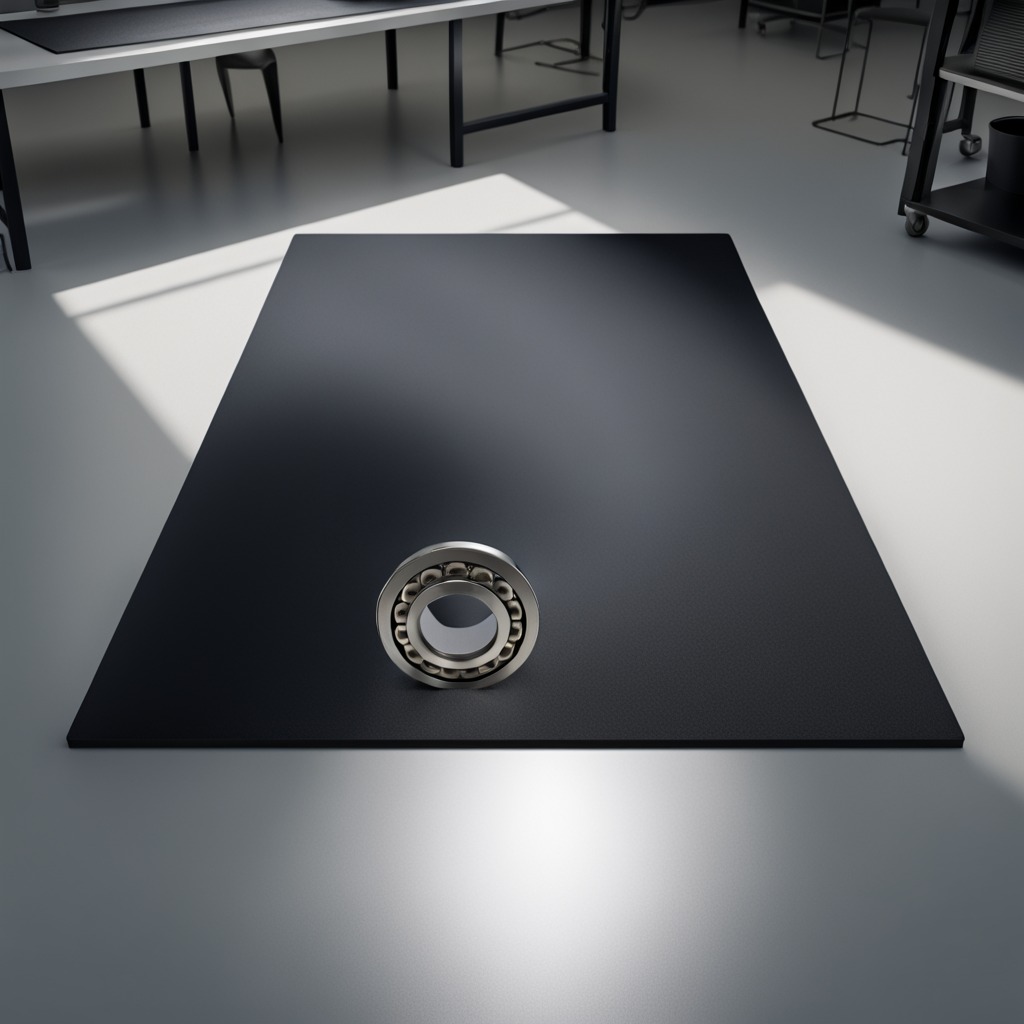
A metal ball bearing lies on a clean granite tabletop covered with a black rubber mat inside a workshop under bright overhead lighting crisp shadows high clarity worn but beneath the mat